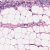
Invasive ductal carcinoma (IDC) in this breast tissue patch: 1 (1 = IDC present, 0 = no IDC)